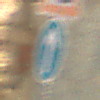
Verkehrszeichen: VorgeschriebeneFahrtrichtungGeradeaus
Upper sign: Arbeitsstelle
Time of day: Midday
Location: Outdoor (Urban)
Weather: Clear
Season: NotSpecified
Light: Natural